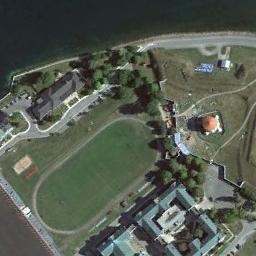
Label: ground_track_field